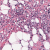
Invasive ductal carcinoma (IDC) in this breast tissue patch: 1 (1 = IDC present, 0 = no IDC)